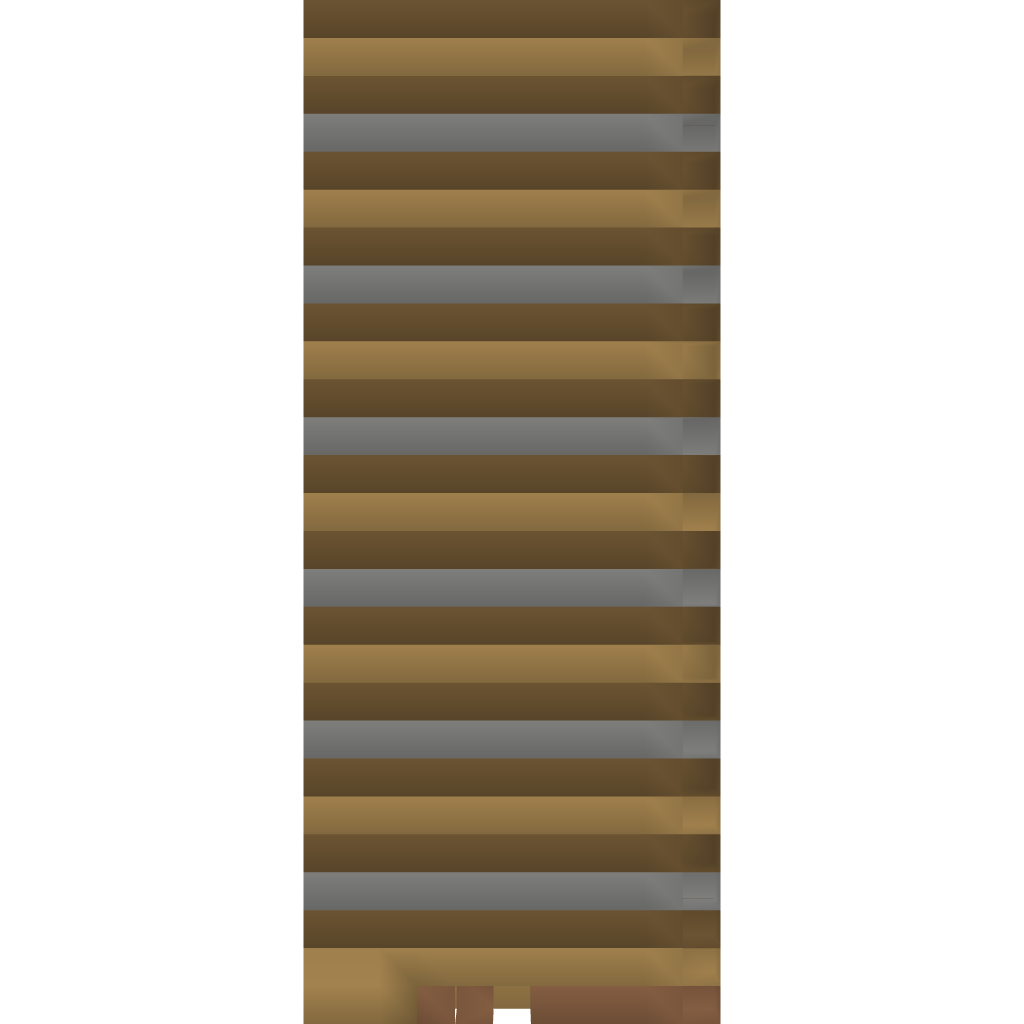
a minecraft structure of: Grunting Boar Inn Hotel - By Cybersneeze